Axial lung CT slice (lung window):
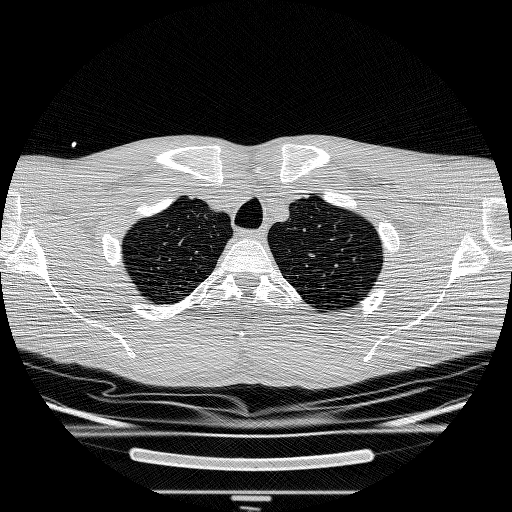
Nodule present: no